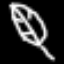
Label: leaf